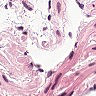
Metastatic tissue present: no